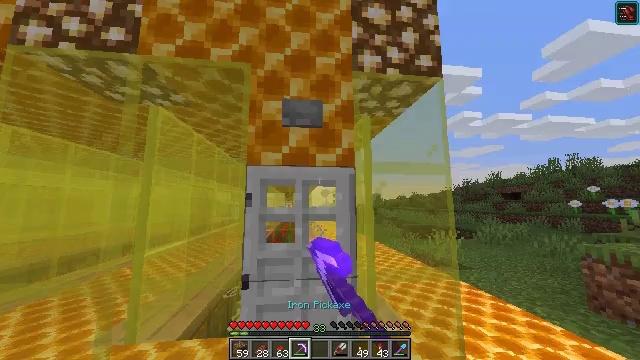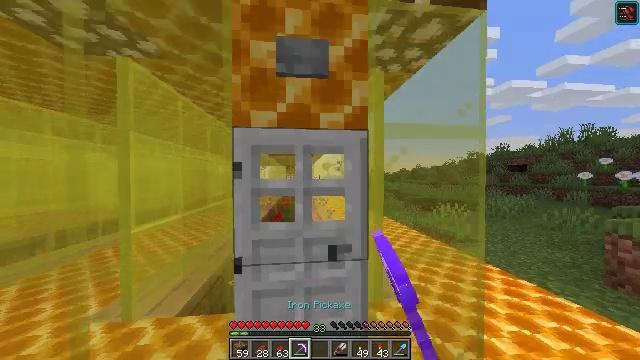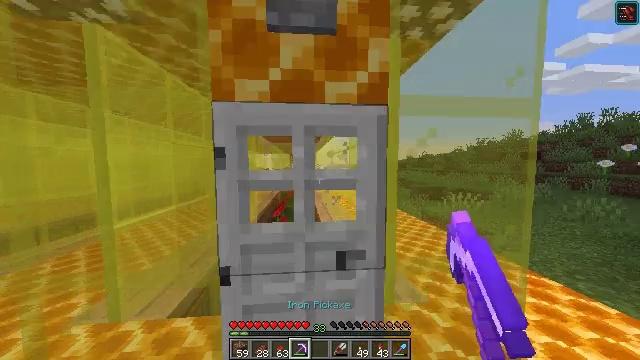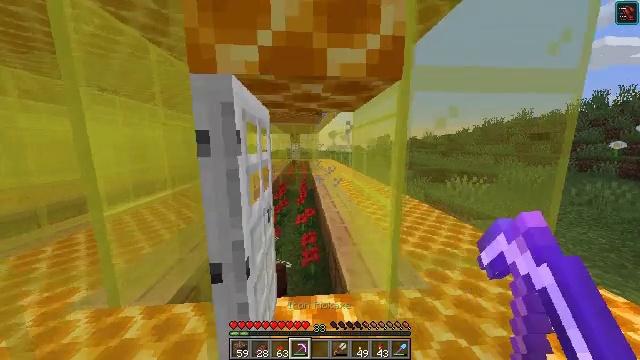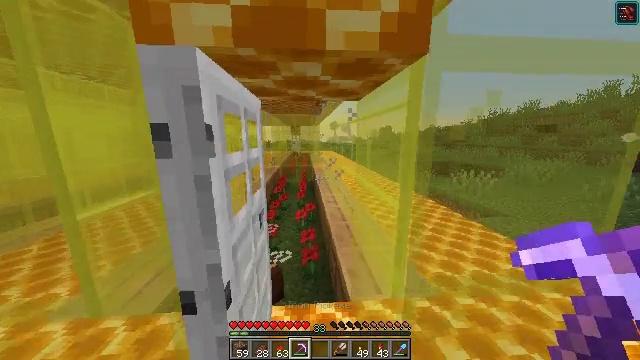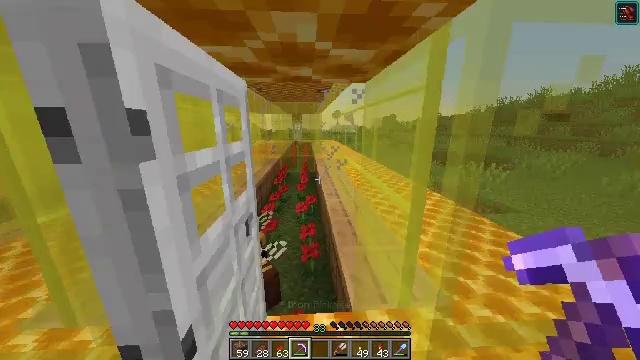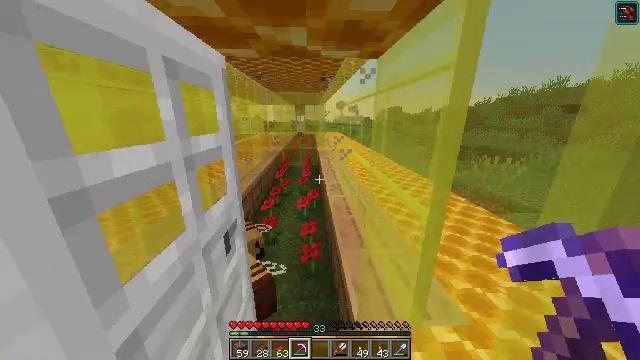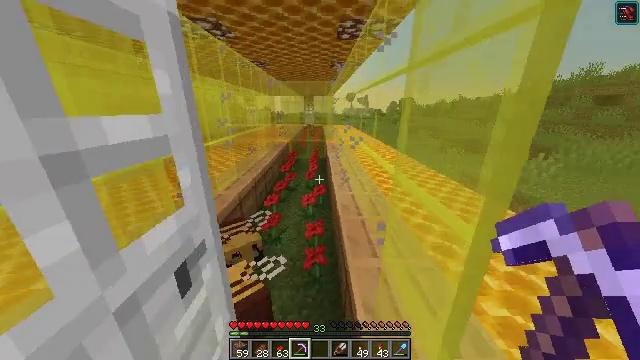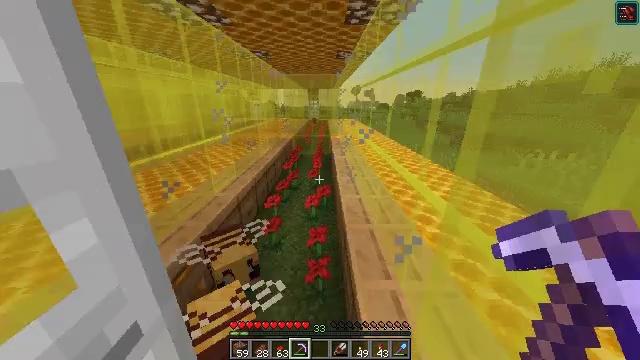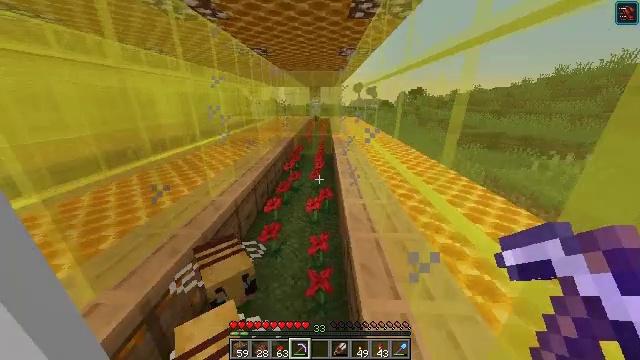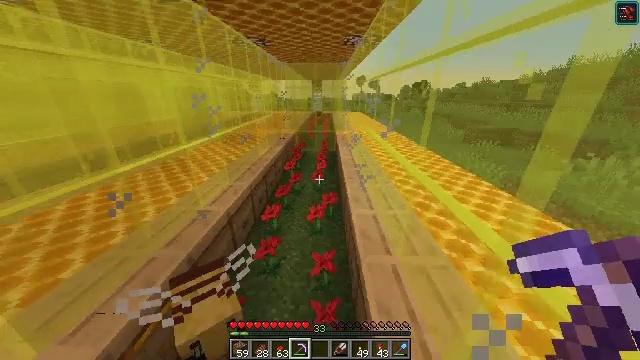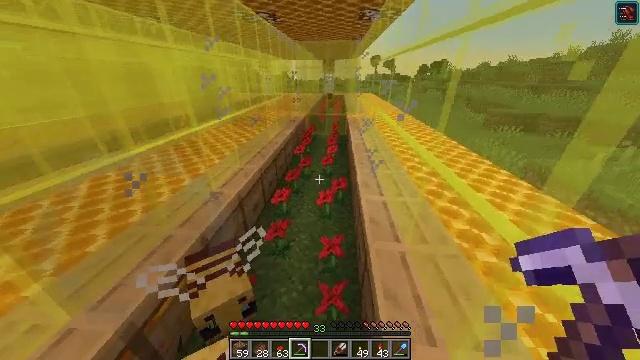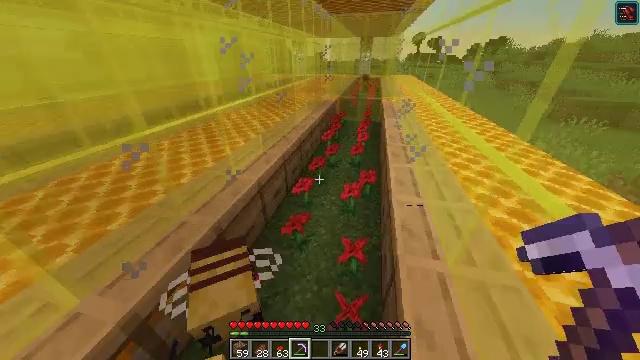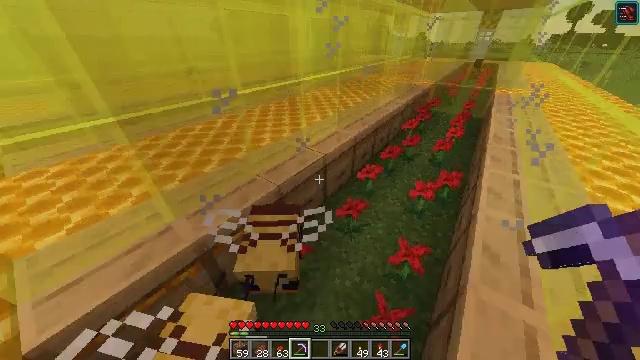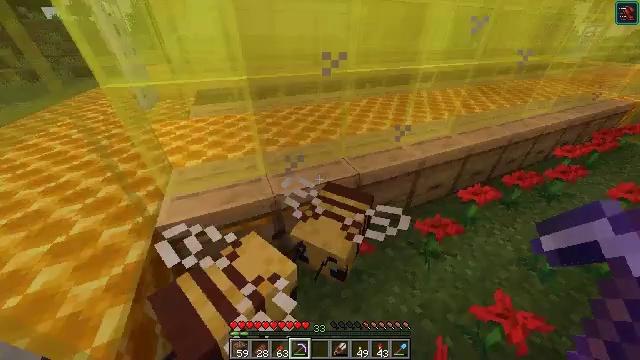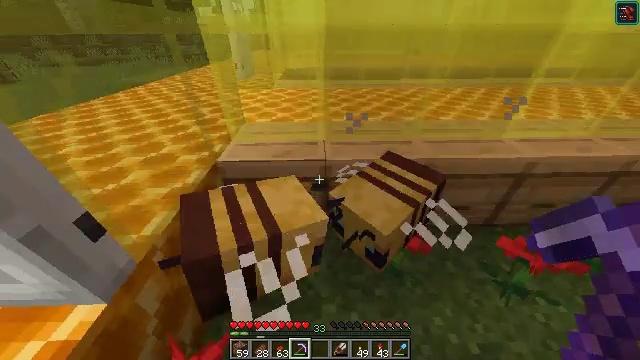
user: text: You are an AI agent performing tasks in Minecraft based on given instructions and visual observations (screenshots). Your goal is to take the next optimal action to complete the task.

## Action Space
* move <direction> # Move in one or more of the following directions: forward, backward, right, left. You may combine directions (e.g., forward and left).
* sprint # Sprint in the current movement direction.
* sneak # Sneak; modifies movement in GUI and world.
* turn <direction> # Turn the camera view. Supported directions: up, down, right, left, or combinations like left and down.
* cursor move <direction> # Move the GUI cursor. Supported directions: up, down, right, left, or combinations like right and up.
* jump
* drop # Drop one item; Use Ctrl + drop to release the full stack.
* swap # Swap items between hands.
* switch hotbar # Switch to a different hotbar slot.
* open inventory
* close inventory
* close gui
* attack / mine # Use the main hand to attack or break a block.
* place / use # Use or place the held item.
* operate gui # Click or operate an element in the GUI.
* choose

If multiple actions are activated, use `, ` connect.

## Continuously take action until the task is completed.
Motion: motion action
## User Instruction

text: Interact with the crafting table to make a honeycomb block from honeycombs.
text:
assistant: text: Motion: move forward, turn down
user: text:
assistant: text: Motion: move forward, turn left and down
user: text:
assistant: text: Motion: move forward, turn down
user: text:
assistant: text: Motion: move forward, turn down
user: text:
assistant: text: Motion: move forward, turn down
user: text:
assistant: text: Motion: move forward, turn left and down
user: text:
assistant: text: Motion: move forward, turn left and down
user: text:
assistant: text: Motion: move forward, turn left and down
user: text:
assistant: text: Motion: move forward
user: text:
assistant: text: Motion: move forward, turn down
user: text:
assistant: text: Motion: move forward, turn left and down
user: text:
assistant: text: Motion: turn left and down
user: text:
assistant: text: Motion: turn left and down
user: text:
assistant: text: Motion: turn left
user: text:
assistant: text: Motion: turn left
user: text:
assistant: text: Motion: turn left and down
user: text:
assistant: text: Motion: no_op
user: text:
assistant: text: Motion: no_op
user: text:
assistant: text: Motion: no_op
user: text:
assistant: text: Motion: no_op
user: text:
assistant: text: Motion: no_op
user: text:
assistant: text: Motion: no_op
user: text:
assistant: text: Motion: turn left and up
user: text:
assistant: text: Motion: turn left and up
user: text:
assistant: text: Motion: turn left and up
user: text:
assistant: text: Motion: no_op
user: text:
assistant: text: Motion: turn up, use / place
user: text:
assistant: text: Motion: use / place
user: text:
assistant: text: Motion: turn right
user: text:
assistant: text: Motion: turn right and down